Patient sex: F
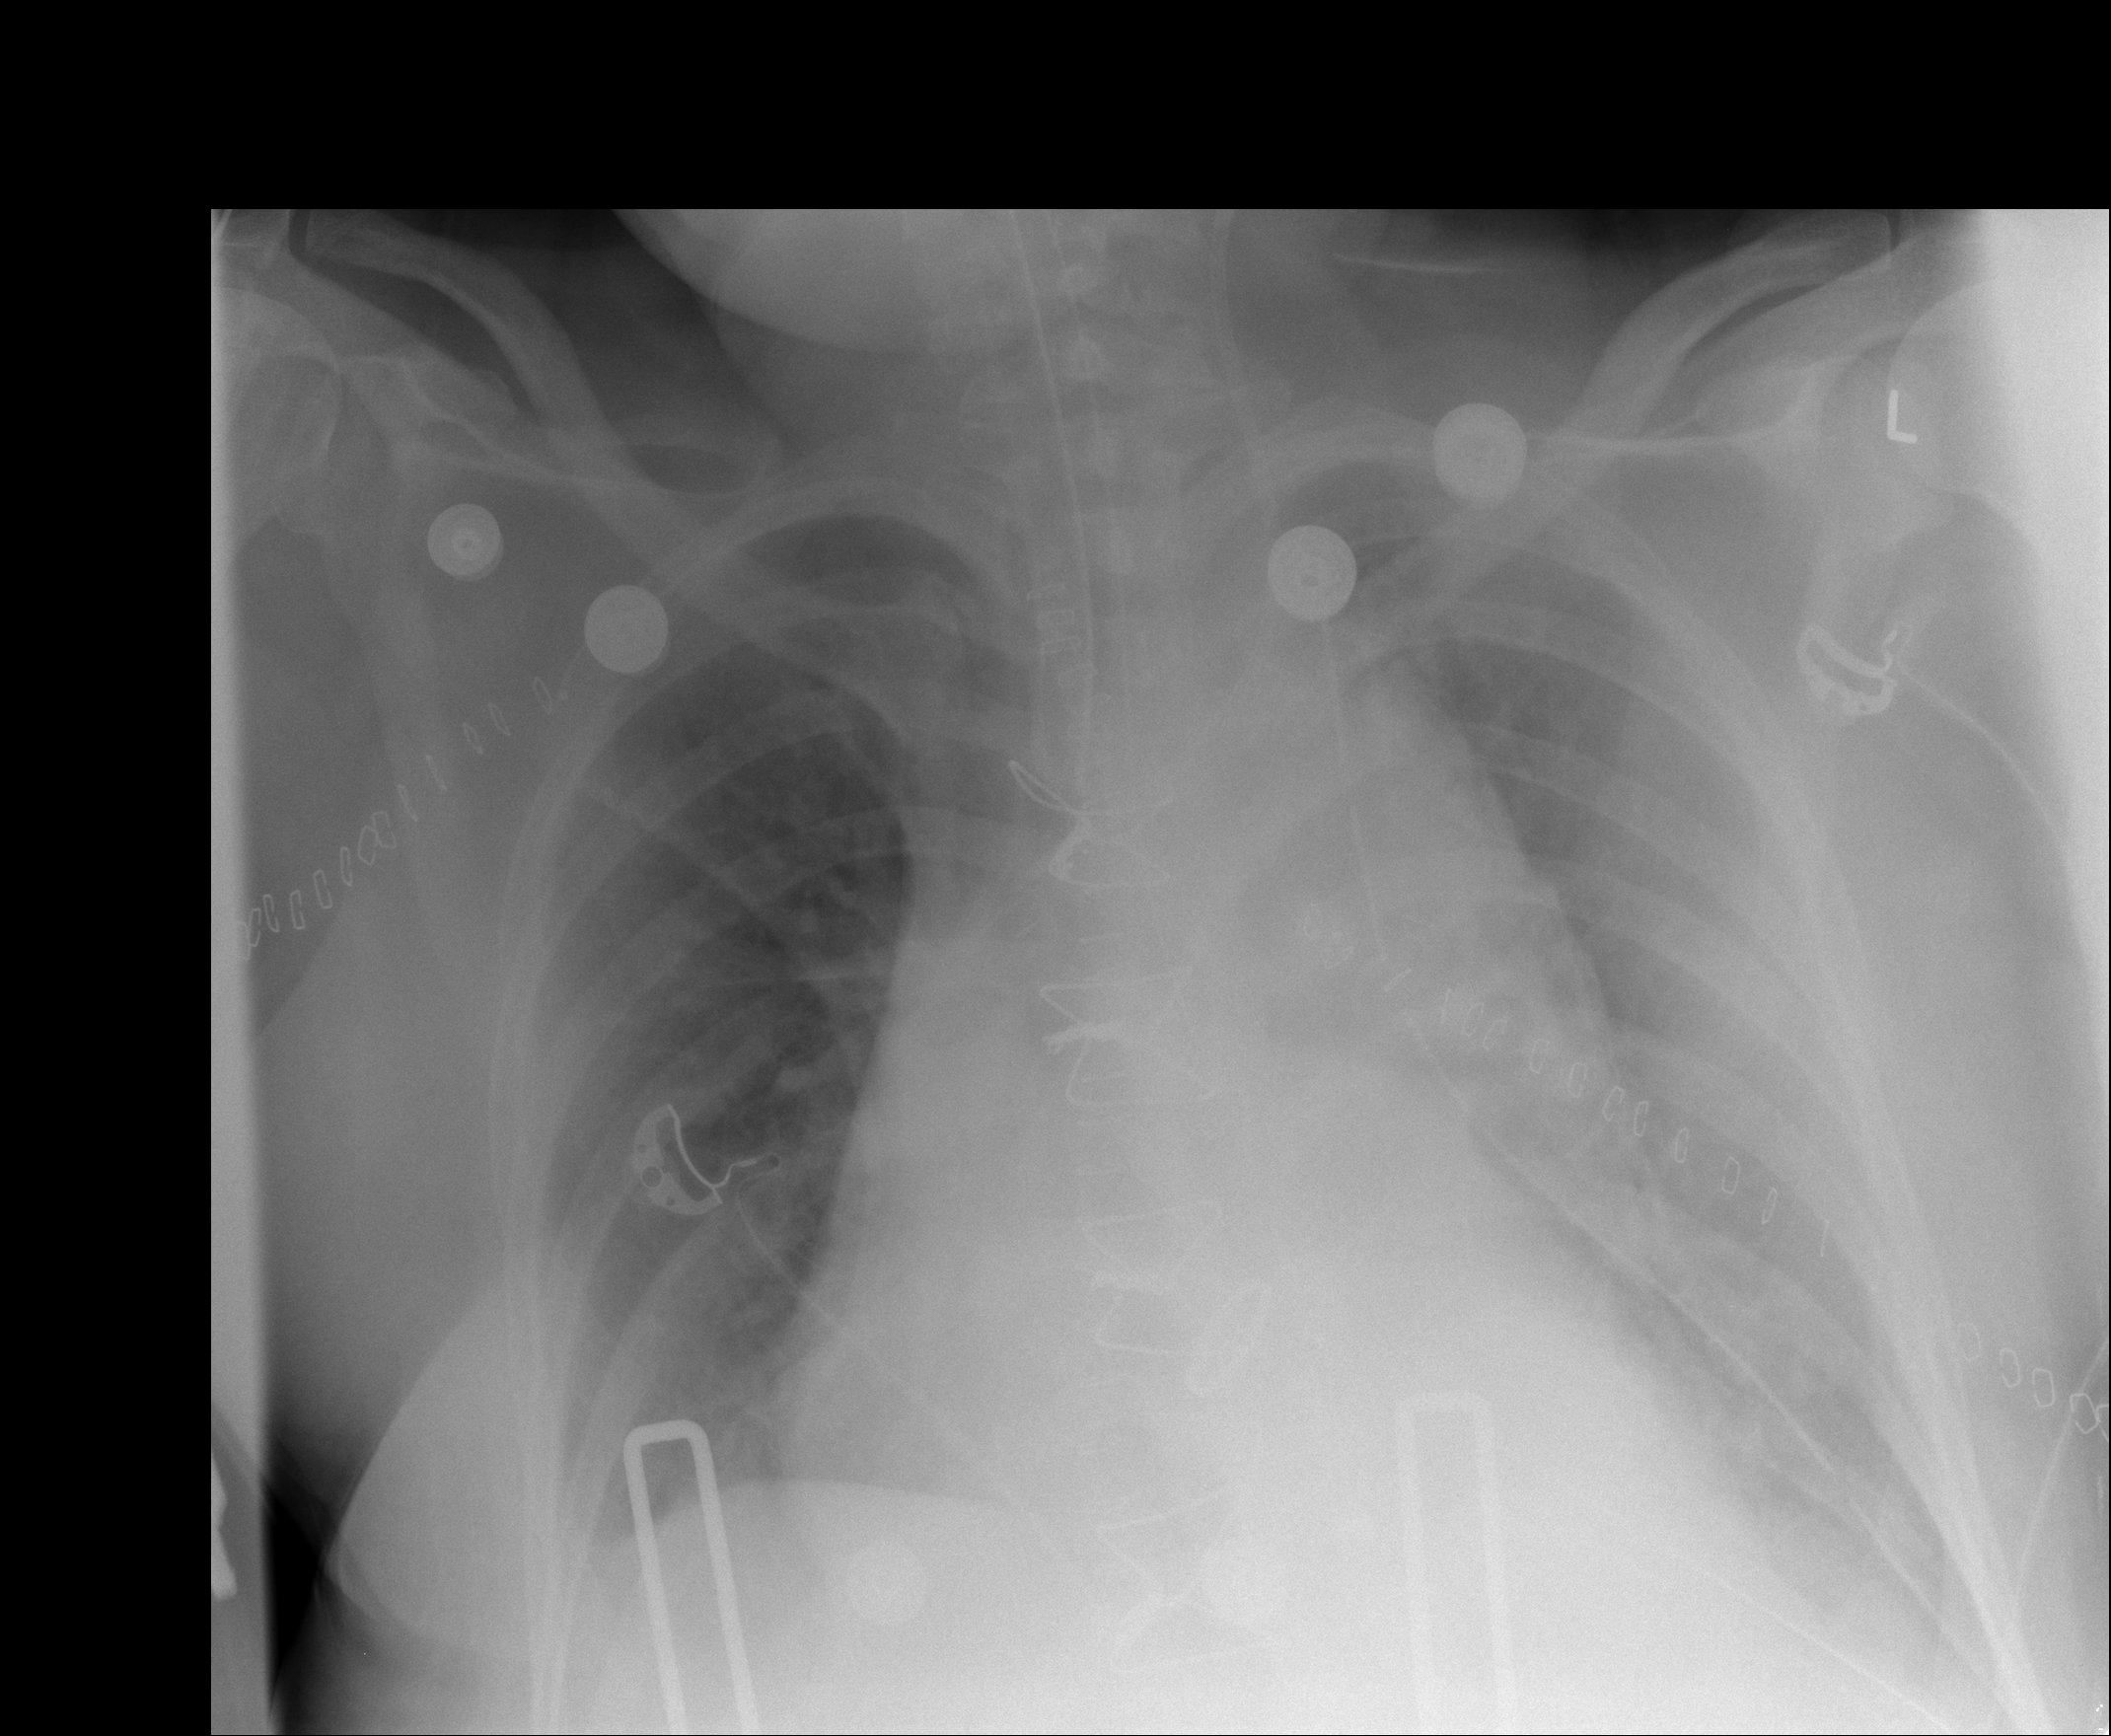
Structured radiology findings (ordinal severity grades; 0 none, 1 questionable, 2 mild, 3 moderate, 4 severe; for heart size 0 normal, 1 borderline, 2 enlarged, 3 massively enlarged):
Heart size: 2
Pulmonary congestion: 2
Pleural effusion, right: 2
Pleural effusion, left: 2
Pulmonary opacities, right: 0
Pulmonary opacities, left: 2
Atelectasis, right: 2
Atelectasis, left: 2